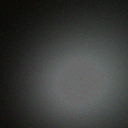
Screen state: off